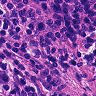
Metastatic tissue present: no